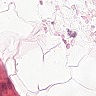
Metastatic tissue present: no